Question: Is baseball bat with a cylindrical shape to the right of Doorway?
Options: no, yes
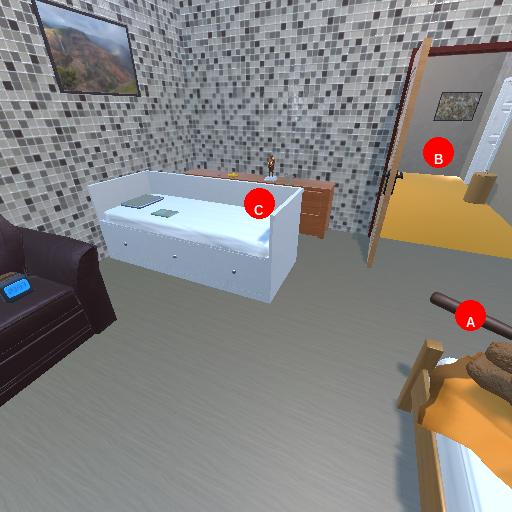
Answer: no